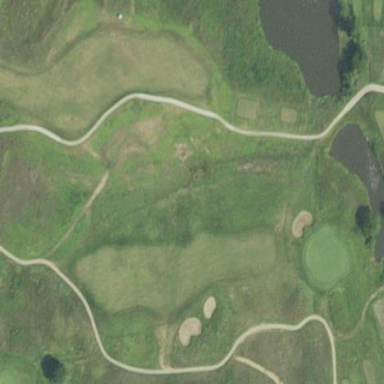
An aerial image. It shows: Area of rough grass used for golf.